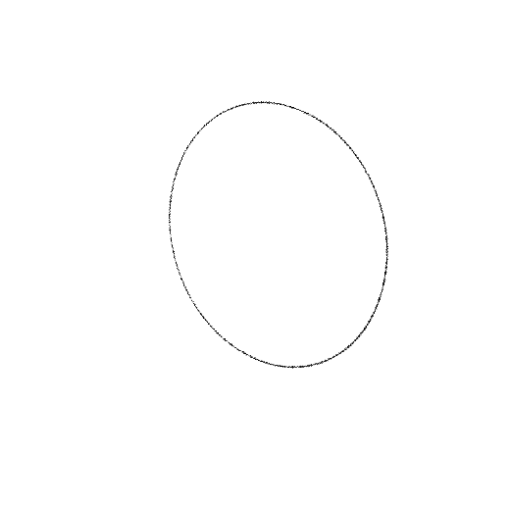
Crossing number: 0